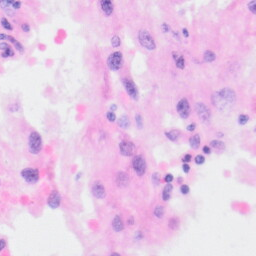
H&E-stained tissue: Kidney